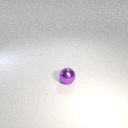
small purple metal sphere